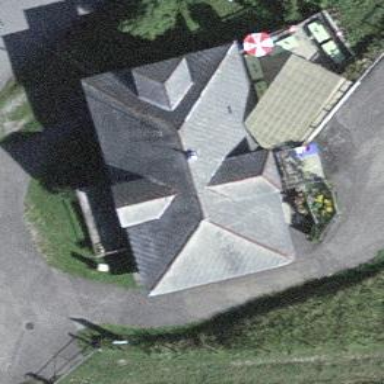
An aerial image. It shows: Restaurant.